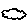
Label: cloud